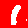
Digit: 1